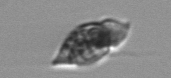
Label: Amphidinium